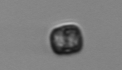
Label: Thalassiosira